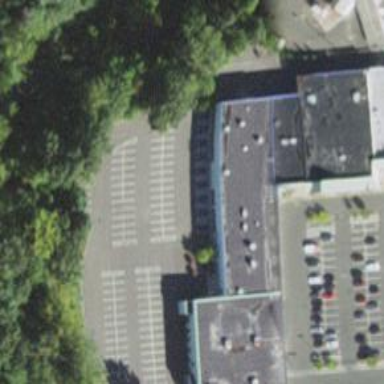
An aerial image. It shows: School building within sports center.